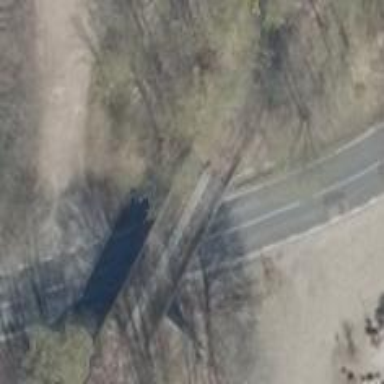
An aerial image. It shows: Asphalt road classified as primary highway.